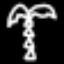
Label: palm tree